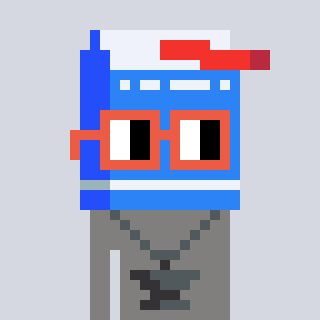
a pixel art character with square orange glasses, a milk-shaped head and a bluegrey-colored body on a cool background